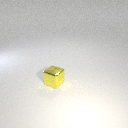
small yellow metal cube